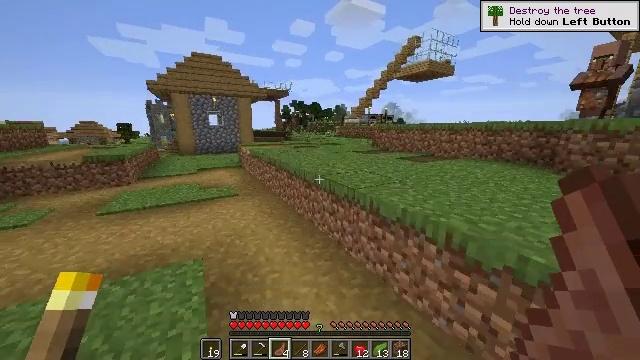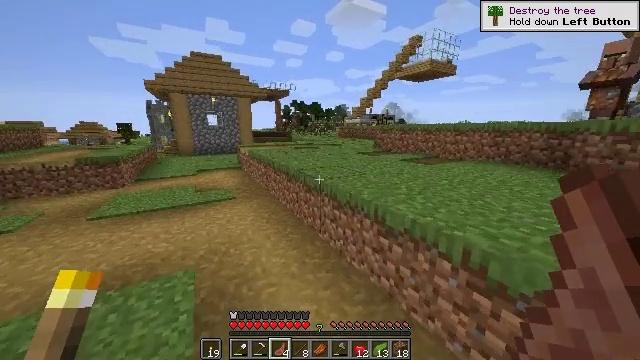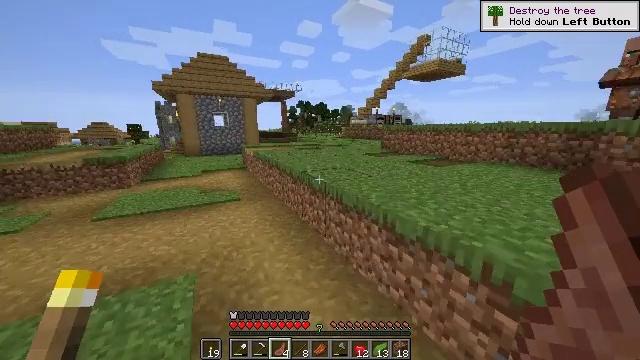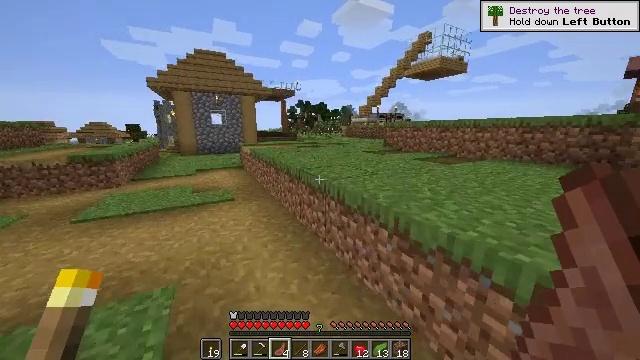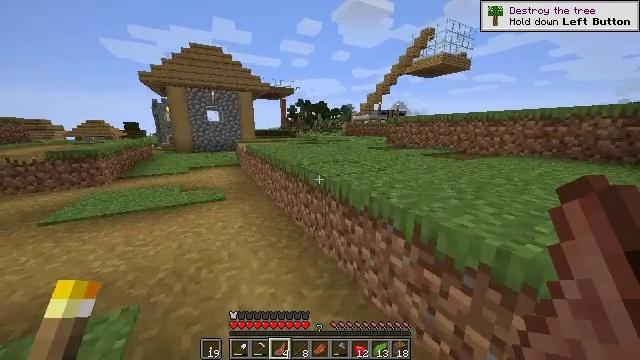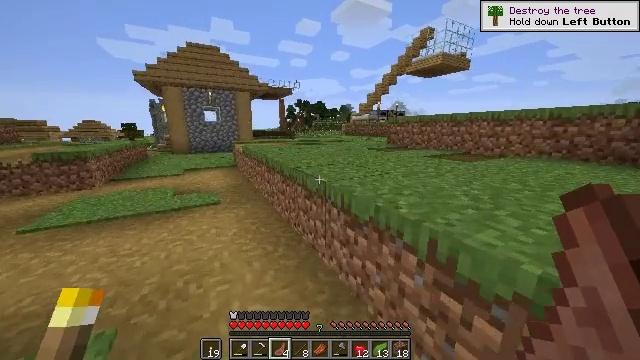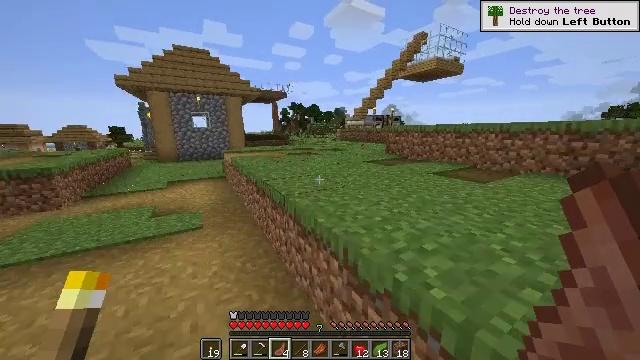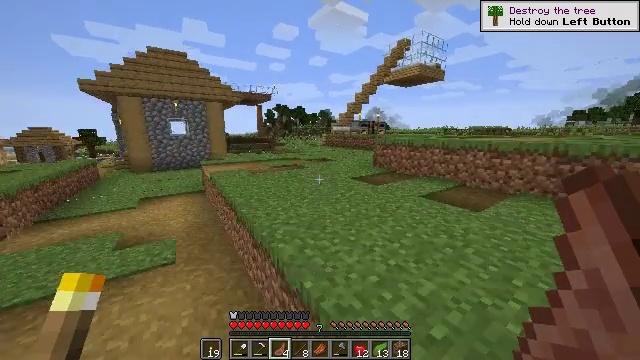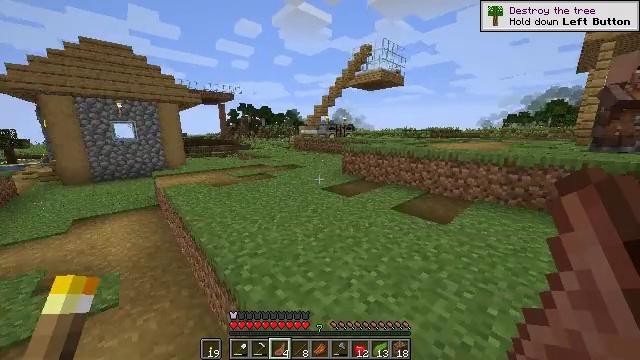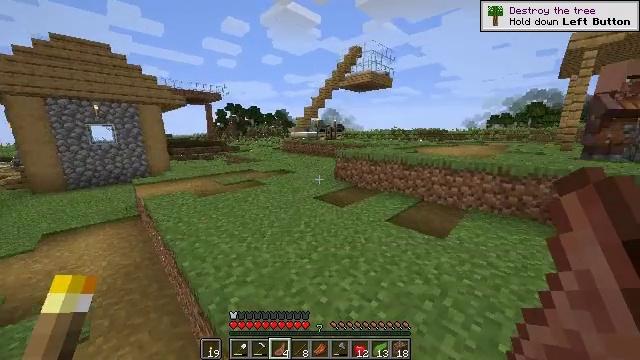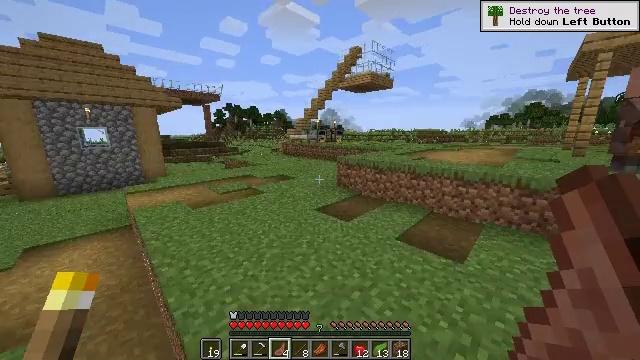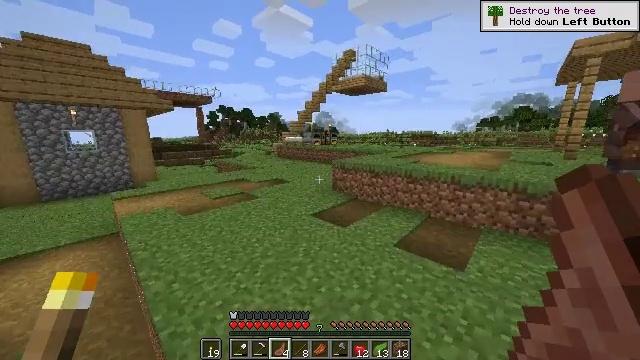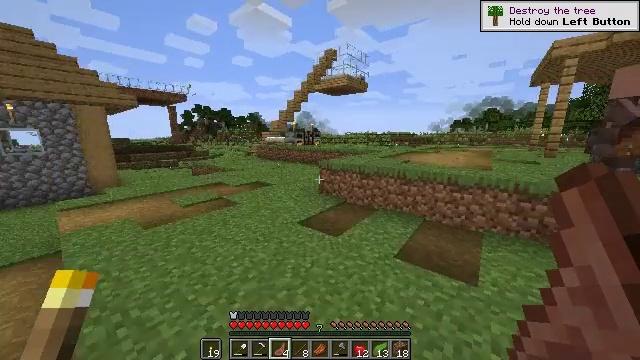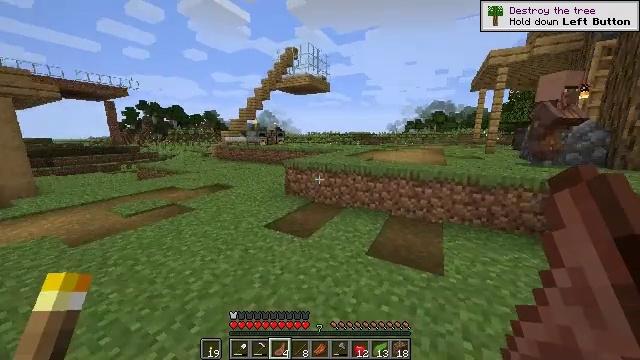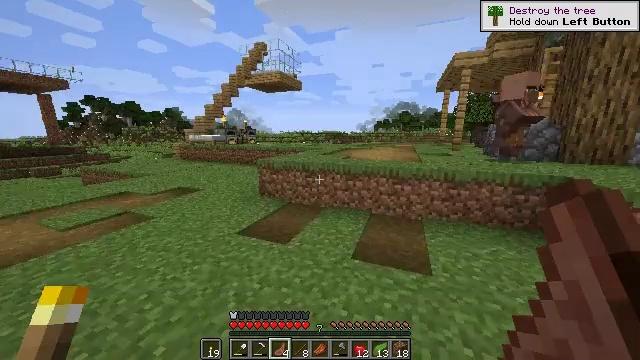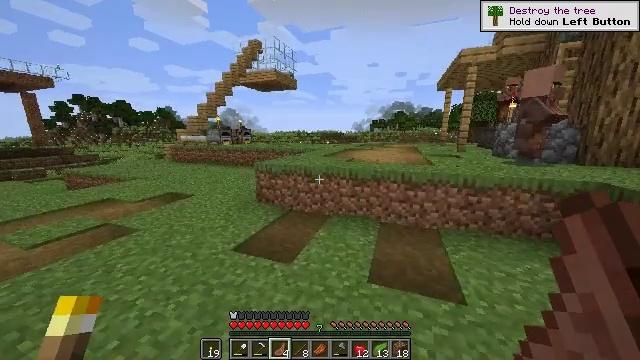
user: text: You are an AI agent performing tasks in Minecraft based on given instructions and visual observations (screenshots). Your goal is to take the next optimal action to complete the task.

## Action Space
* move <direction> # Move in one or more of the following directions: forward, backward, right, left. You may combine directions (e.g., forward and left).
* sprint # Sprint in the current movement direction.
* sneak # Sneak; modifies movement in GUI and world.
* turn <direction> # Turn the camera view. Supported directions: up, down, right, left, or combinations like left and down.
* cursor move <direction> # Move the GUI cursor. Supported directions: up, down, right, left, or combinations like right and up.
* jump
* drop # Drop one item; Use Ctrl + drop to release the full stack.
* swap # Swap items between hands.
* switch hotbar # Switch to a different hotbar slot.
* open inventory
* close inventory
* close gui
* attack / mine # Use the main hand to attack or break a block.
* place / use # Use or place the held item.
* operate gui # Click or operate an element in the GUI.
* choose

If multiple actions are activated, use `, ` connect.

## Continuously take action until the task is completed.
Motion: motion action
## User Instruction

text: Attack the white bed to collect it.
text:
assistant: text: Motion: move forward, jump
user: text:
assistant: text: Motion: move forward, turn left, jump
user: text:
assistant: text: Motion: move forward, jump
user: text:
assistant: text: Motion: move forward, jump
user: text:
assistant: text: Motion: move forward, sprint, jump
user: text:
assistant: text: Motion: move forward, sprint, turn right, jump
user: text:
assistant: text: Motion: move forward, sprint, turn right, jump
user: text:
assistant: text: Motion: move forward, sprint, turn right, jump
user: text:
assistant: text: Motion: move forward, turn right, jump
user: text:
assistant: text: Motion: move forward, jump
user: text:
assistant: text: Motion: move forward, turn right, jump
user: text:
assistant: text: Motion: move forward, turn right, jump
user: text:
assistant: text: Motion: move forward, turn right, jump
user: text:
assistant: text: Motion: move forward, turn right, jump
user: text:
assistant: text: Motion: move forward, sprint, turn right, jump
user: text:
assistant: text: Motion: move forward, sprint, jump
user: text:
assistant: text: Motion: move forward, sprint, jump
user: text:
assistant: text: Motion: move forward, sprint, jump
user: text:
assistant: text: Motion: move forward, sprint, turn left, jump
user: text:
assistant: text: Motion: move forward, jump
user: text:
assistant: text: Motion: move forward, jump
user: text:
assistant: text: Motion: move forward, jump
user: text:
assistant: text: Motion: move forward, turn right and down, jump
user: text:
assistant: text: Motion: move forward, turn right and down, jump
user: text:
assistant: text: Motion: move forward, turn right, jump
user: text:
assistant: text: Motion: move forward, jump
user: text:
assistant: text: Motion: move forward, sprint, jump
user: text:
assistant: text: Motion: move forward, sprint, jump
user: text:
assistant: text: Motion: move forward, sprint, jump
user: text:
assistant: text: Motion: move forward, jump